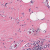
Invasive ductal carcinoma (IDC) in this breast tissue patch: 0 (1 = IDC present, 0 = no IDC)